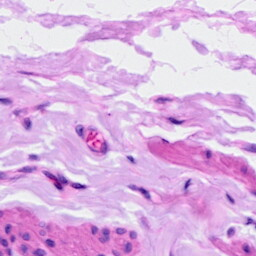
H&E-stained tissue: Ovarian